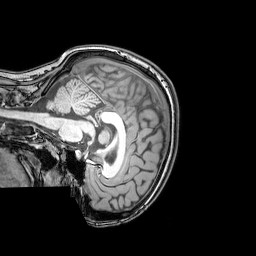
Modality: T1w
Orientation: sagittal
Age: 22
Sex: female
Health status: healthy
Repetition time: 0.081 s
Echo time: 0.037 s